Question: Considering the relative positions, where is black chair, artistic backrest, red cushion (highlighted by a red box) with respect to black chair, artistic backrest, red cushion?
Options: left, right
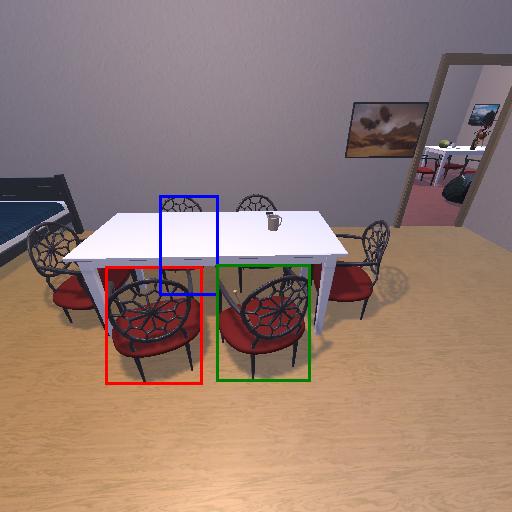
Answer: left